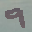
Label: 9